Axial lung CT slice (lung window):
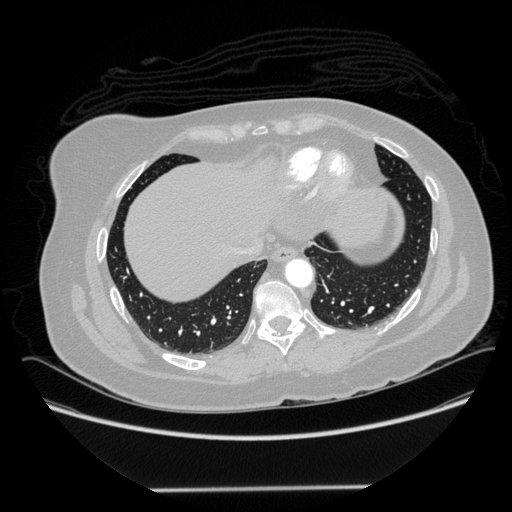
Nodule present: no